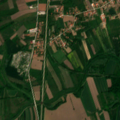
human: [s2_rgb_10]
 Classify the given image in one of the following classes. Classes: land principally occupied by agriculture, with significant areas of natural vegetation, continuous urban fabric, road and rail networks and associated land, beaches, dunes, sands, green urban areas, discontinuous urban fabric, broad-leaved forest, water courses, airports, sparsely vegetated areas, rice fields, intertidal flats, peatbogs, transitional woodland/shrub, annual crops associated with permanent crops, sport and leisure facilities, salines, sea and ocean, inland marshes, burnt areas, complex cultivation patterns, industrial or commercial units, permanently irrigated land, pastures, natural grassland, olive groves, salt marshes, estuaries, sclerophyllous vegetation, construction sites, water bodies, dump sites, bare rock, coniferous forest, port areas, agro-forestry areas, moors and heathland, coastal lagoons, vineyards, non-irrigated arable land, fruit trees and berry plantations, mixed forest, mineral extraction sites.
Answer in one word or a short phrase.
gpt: discontinuous urban fabric, complex cultivation patterns, land principally occupied by agriculture, with significant areas of natural vegetation